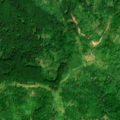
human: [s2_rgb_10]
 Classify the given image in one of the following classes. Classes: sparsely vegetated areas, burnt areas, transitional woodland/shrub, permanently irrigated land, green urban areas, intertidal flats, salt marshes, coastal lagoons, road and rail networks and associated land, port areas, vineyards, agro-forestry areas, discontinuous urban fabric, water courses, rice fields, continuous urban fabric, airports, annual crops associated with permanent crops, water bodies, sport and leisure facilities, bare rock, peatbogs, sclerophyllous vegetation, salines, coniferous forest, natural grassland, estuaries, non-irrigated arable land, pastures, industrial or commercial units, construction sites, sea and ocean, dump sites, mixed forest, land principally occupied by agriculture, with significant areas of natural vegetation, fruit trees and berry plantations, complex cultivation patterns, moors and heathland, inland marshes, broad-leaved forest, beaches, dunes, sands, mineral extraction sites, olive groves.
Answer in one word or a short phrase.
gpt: land principally occupied by agriculture, with significant areas of natural vegetation, broad-leaved forest